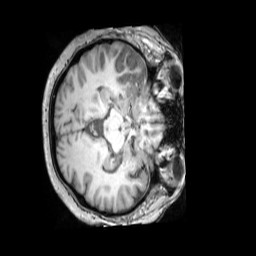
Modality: T1w
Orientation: axial
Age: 54
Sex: female
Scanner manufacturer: philips
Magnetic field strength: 3 T
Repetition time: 0.009895 s
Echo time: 0.004605 s